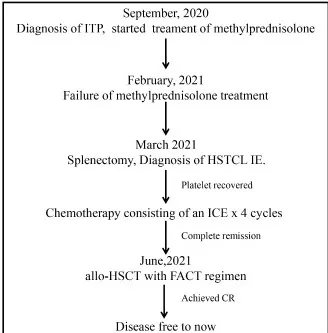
Clinical course of patients 1.
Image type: chart (chart)